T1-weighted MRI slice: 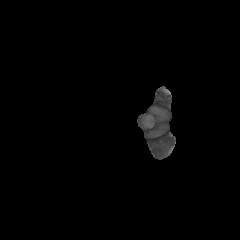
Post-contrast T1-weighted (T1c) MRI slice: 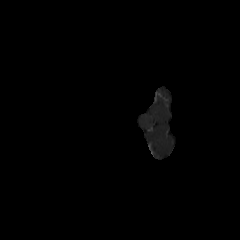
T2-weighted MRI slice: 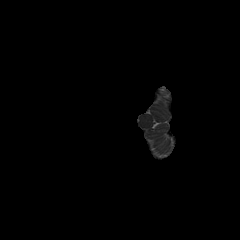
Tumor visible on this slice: no